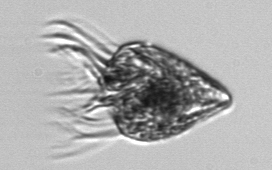
Label: Ciliophora